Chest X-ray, PA view. Patient: 47 years old, sex M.
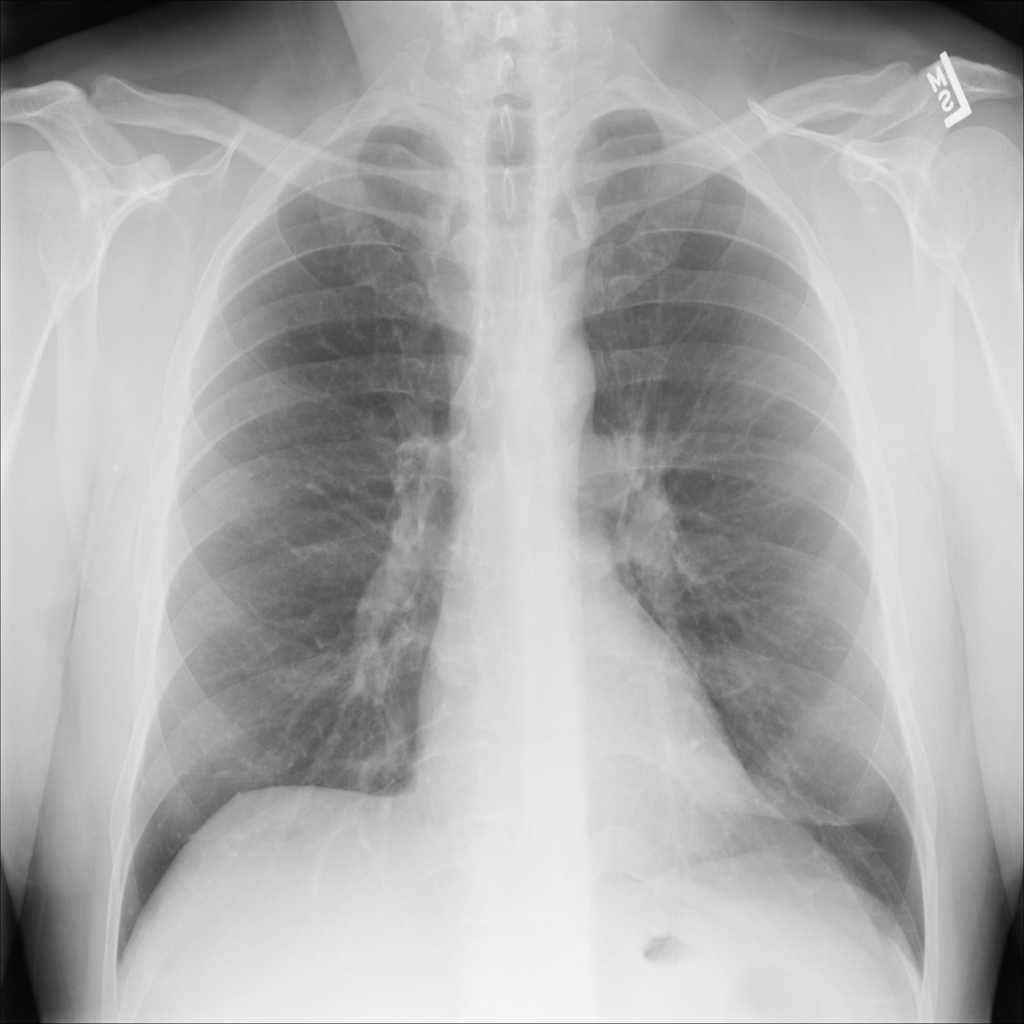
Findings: No Finding